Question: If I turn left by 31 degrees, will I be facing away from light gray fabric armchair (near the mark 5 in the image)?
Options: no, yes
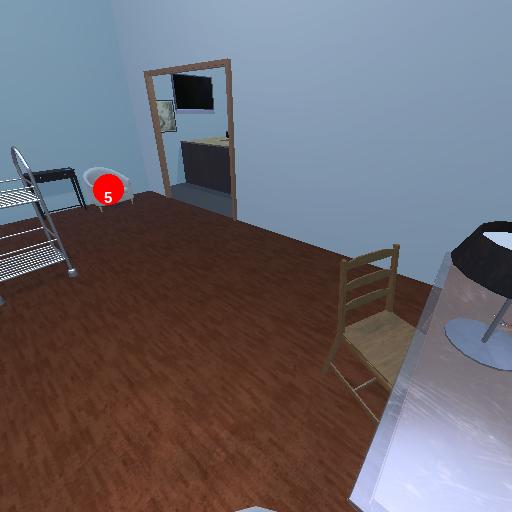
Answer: no